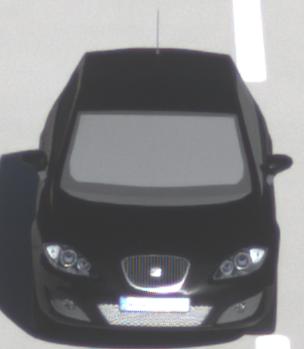
Make: SEAT
Model: Leon 1.4
Detailed model: Leon (1P)
Model produced from: 2009/04
Model produced until: 2010/08
Doors: 5
Color: black
Road condition: dry road
Daytime: morning or afternoon
Contrast: high contrast